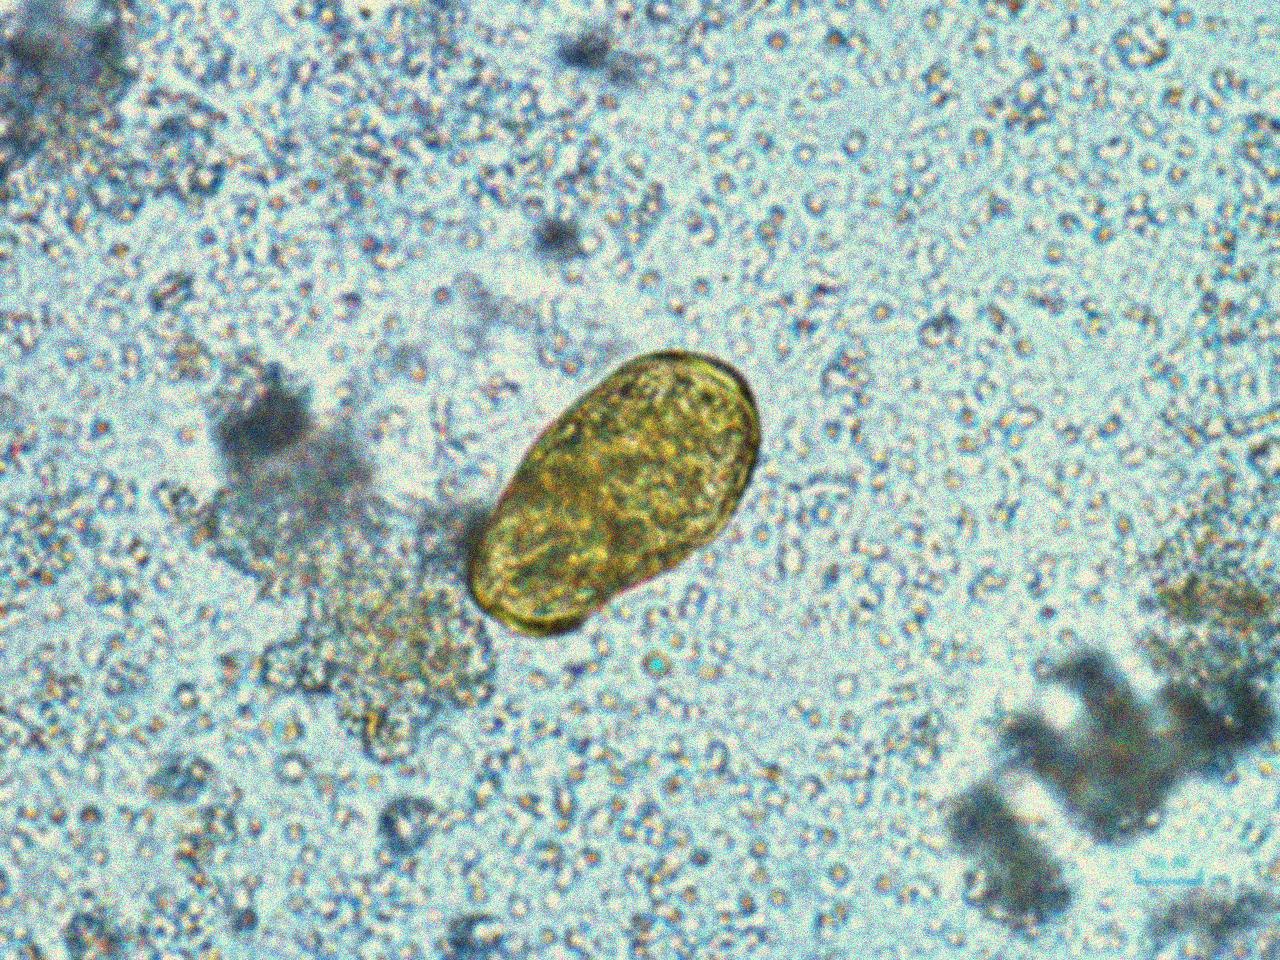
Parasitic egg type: Paragonimus spp